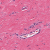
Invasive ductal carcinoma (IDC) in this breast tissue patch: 0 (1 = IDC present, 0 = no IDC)